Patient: sex F, age 71
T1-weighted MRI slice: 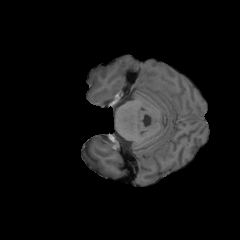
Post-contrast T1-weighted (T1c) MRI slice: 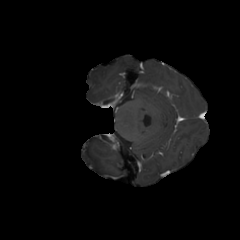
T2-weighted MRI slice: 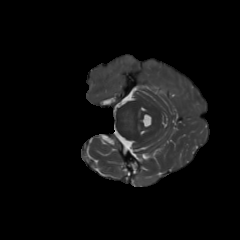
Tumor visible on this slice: no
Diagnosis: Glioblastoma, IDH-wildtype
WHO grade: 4